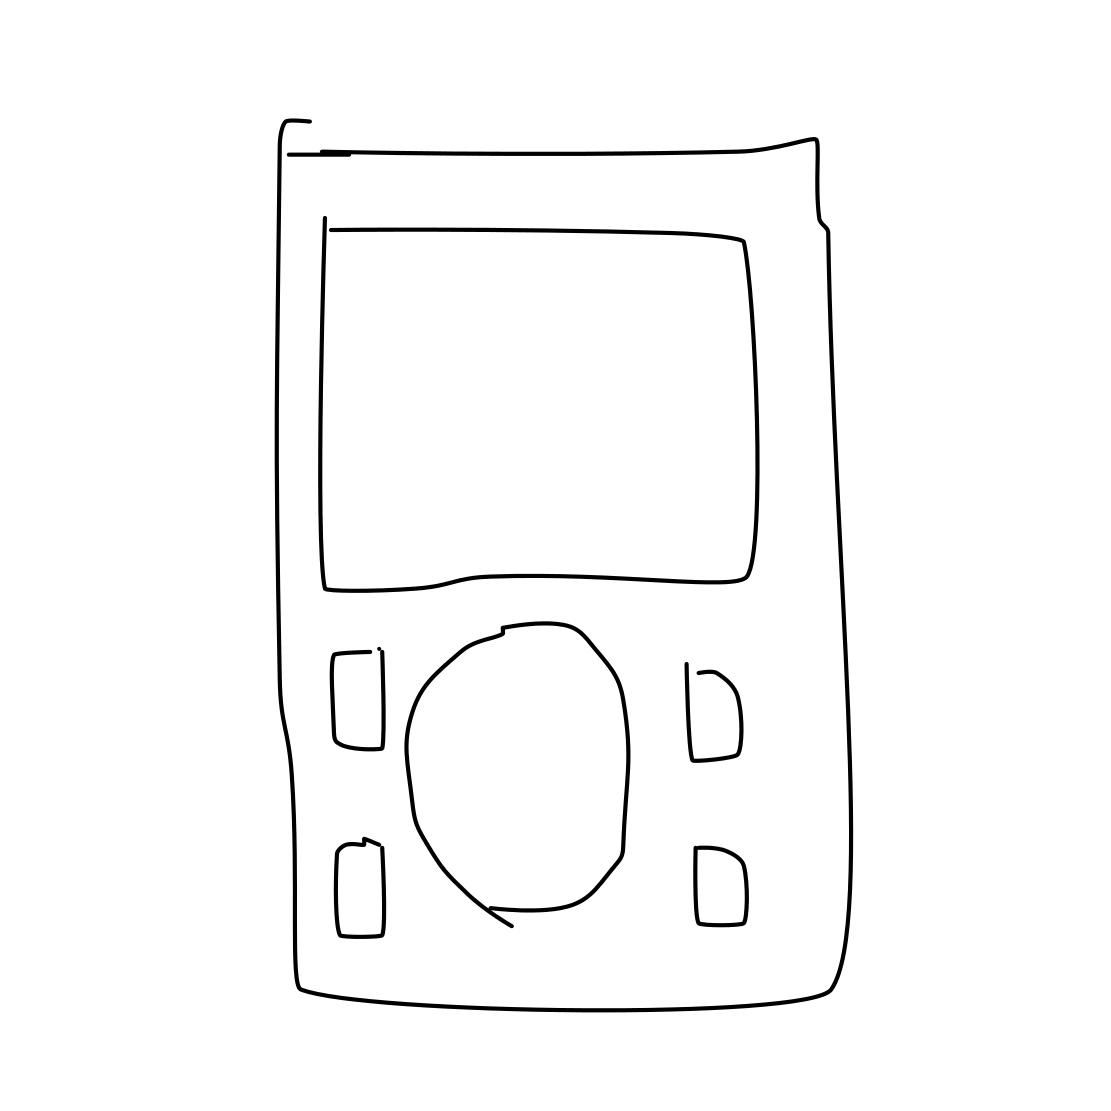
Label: ipod